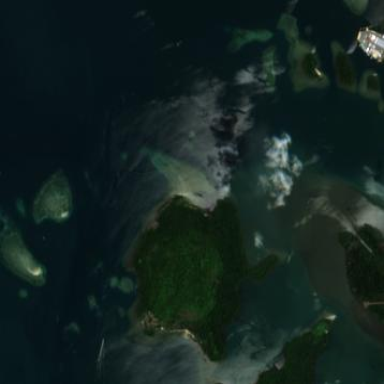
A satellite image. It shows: Island with natural coastline.